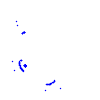
Particle: proton